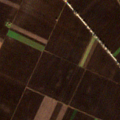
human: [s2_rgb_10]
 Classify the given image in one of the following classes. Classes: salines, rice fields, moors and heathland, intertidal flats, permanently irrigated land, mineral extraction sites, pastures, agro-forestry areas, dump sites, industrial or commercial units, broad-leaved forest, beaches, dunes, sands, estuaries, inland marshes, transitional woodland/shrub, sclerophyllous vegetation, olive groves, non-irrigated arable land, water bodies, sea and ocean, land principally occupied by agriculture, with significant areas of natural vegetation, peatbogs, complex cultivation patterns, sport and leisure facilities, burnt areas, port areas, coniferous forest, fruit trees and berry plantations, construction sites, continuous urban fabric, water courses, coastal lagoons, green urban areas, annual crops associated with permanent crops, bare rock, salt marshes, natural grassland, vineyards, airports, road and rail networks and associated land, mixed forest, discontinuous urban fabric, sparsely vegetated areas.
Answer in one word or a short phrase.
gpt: non-irrigated arable land